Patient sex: M
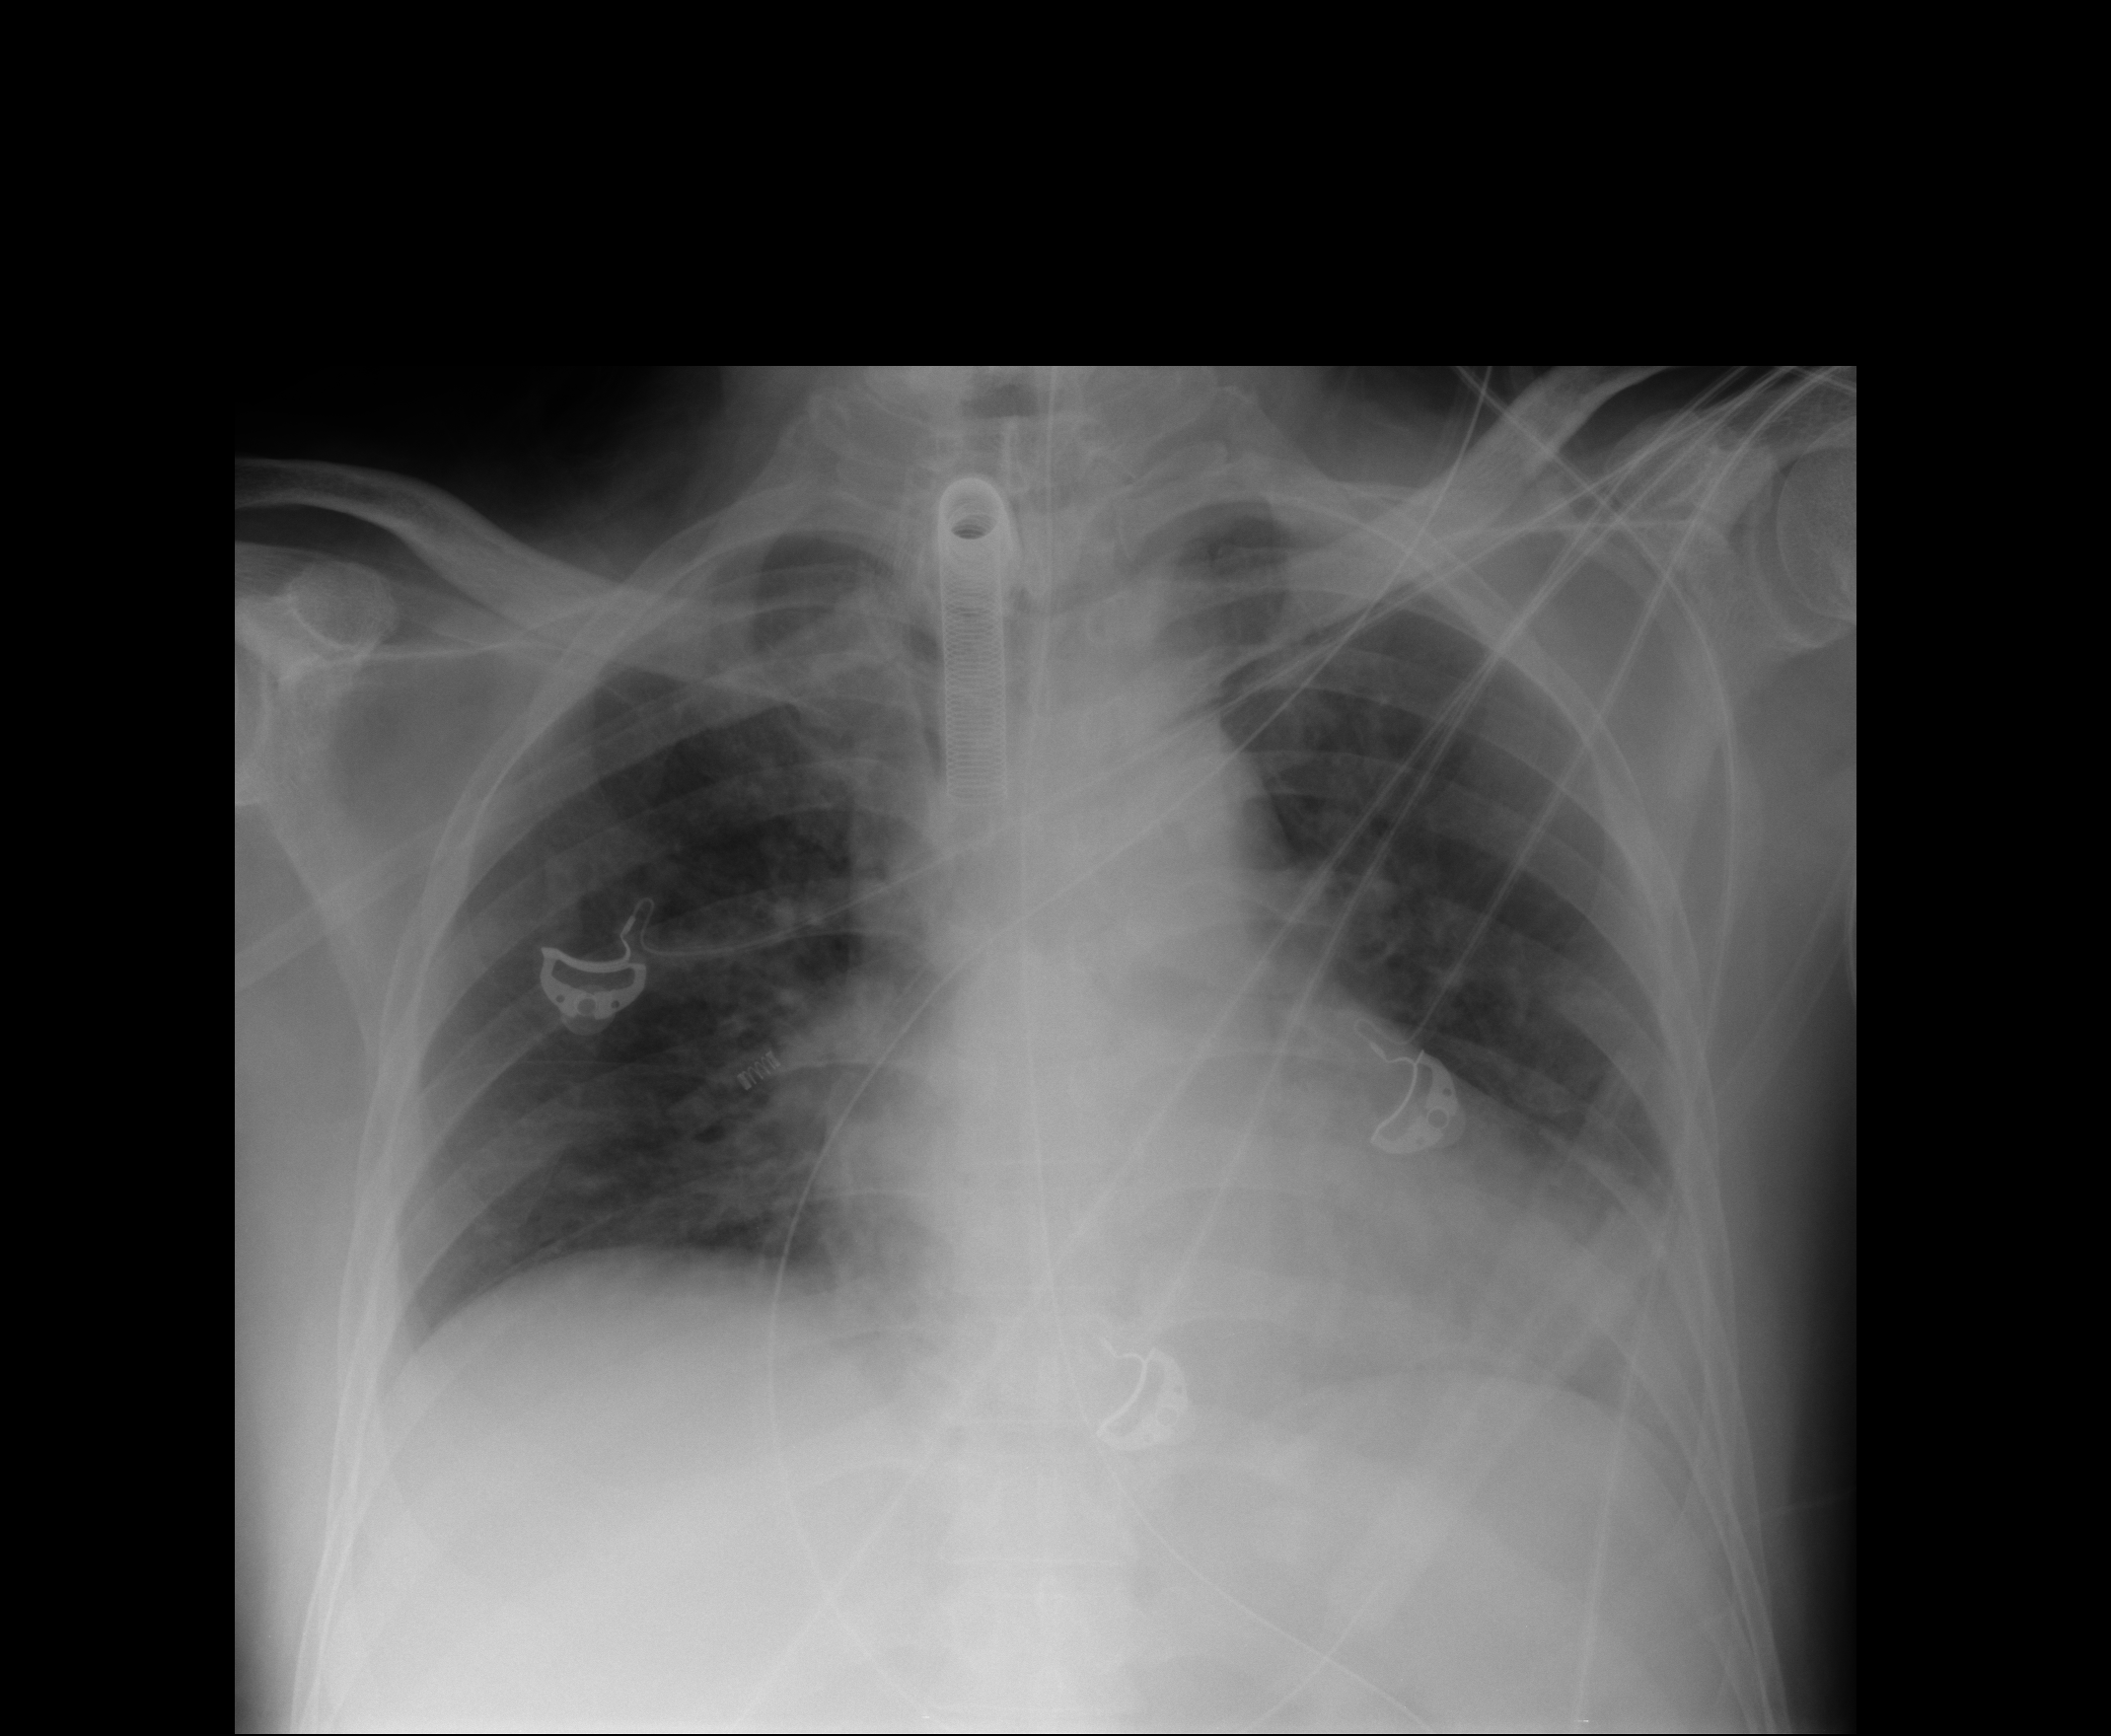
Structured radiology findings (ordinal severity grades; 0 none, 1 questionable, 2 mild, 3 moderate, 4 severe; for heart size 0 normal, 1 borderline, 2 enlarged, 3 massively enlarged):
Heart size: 0
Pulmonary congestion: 1
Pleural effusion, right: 0
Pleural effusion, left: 0
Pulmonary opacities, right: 0
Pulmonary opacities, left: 0
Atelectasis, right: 0
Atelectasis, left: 1